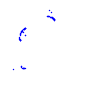
Particle: kaon